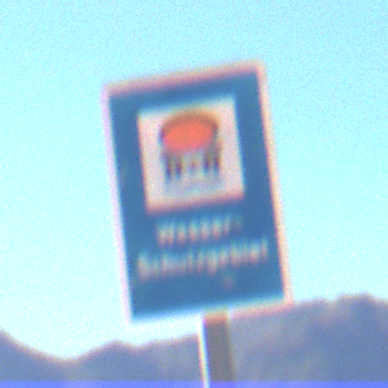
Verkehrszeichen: Wasserschutzgebiet
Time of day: MorningAfternoon
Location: Outdoor (RoadRail)
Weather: Clear
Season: NotSpecified
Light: Natural